Field crop: tomato
Growth stage: 1
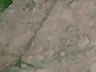
Species: cyperus